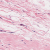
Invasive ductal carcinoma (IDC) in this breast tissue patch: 0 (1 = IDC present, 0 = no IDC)